Aerial crown-view tile of a tropical tree (Barro Colorado Island, Panama), acquired 20250818:
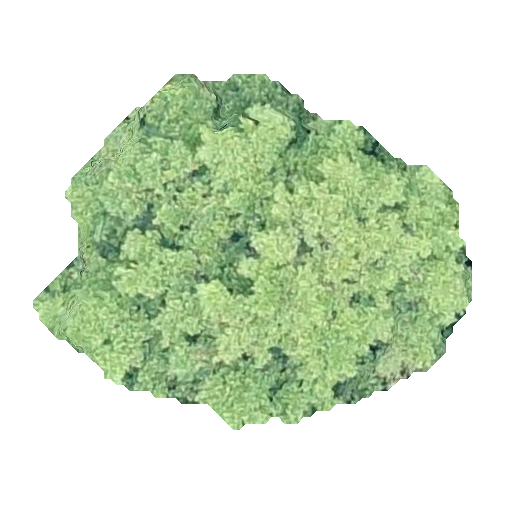
Species: Terminalia amazonia
GBIF accepted scientific name: Terminalia amazonica
Crown area: 155.057 m²